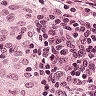
Metastatic tissue present: no